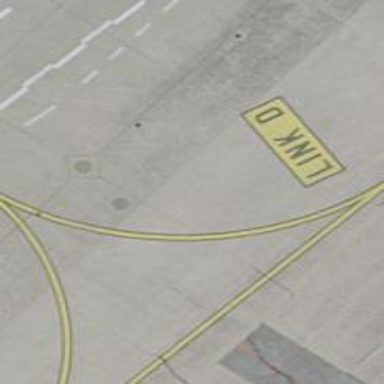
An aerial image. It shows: View of taxiway at the airport.